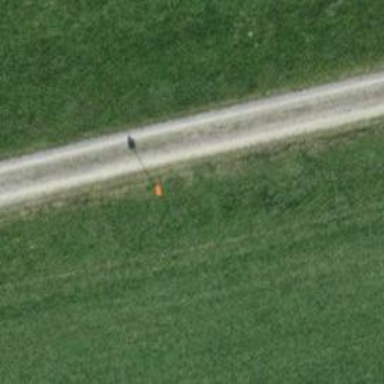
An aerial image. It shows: Pipeline marker.